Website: slack
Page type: stored-credit-cards
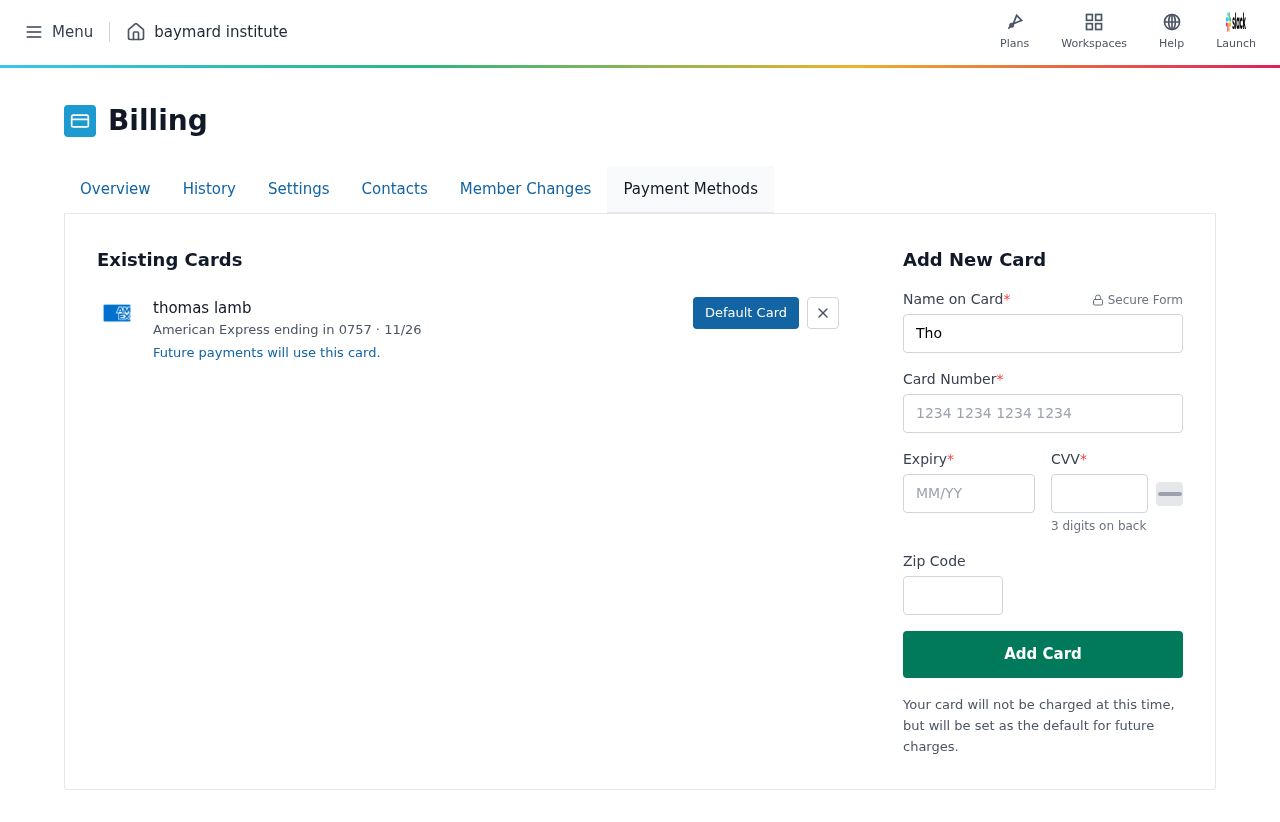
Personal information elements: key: PII_CARD_CVV
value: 6051
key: PII_CARD_EXPIRY
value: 11/26
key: PII_CARD_EXPIRY_MONTH
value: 11
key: PII_CARD_EXPIRY_YEAR
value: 26
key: PII_CARD_LAST4
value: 0757
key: PII_CARD_NUMBER
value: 3725 1636 6400 757
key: PII_CARD_TYPE
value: American Express
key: PII_FULLNAME
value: thomas lamb
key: PII_FULLNAME
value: Thomas Lamb
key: PII_POSTCODE
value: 07561